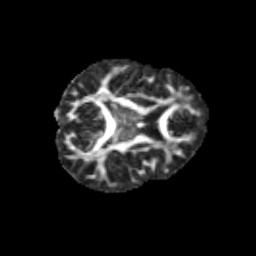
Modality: FA
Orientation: axial
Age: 12
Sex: male
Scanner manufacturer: siemens
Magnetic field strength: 3 T
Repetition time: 3.8 s
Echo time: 0.07 s